Aerial crown-view tile of a tropical tree (Barro Colorado Island, Panama), acquired 20250124:
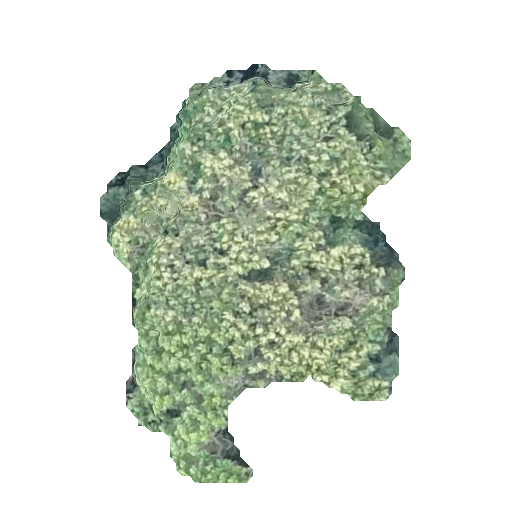
Species: Calophyllum longifolium
GBIF accepted scientific name: Calophyllum longifolium
Crown area: 127.168 m²